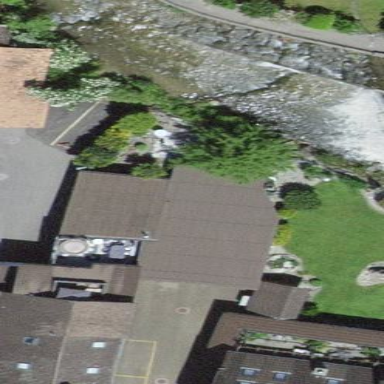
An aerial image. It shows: Garage.